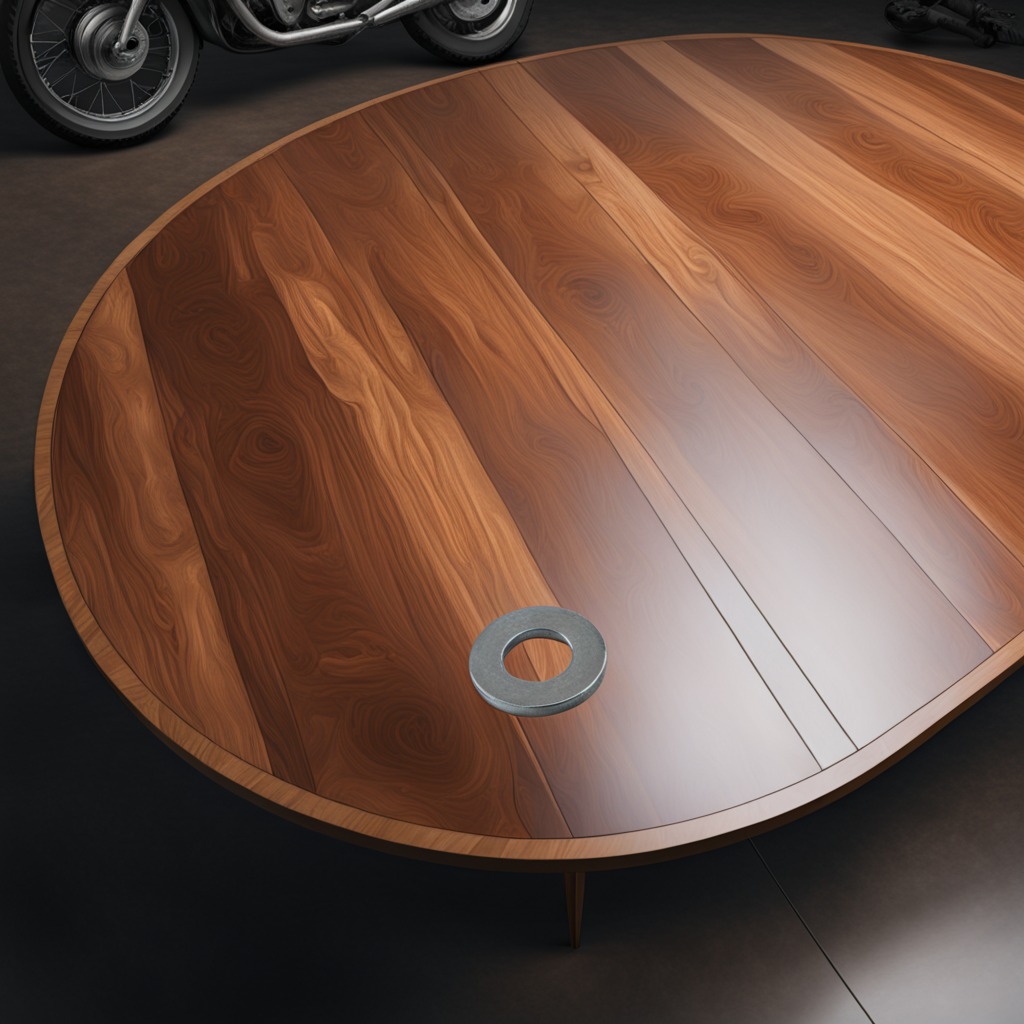
A flat metal washer is lying on the oil-spilled wooden table in a vintage motorcycle garage.